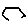
Label: hexagon